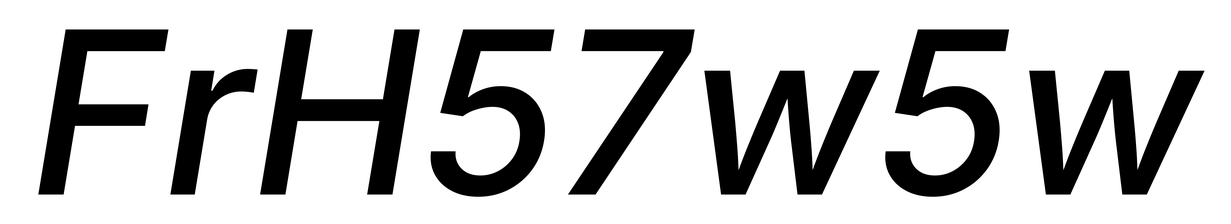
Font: Inter-Italic_Medium_Italic